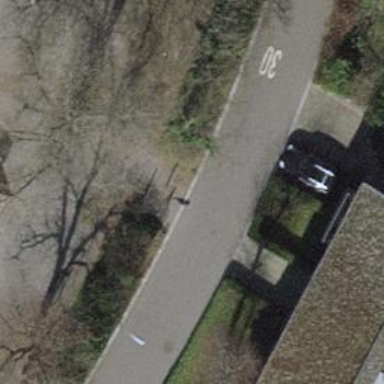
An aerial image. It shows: Cycle barrier.